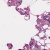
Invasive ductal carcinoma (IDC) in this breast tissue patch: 0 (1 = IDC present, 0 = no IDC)